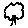
Label: tree